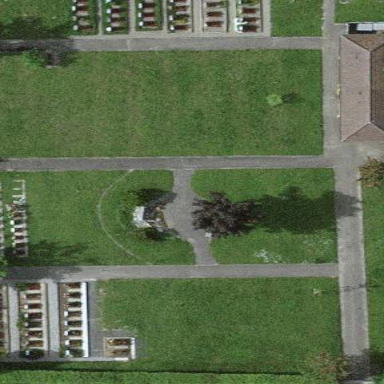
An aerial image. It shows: Cemetery.